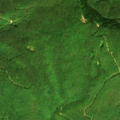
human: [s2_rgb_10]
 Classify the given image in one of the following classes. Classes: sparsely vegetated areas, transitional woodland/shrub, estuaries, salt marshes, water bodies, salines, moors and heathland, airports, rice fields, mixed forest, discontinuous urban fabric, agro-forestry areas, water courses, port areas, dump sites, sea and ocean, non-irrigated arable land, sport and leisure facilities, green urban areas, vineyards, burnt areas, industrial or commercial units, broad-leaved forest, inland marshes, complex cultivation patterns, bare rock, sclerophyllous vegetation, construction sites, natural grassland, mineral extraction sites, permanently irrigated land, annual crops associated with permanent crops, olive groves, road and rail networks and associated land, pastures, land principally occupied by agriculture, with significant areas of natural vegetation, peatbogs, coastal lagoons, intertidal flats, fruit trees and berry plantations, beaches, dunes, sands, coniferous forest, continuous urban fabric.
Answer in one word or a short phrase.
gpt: broad-leaved forest, mixed forest